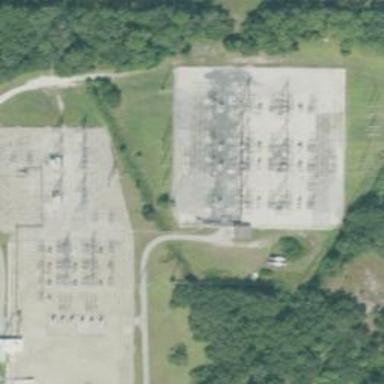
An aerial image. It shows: Switch used for power control.